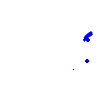
Particle: kaon